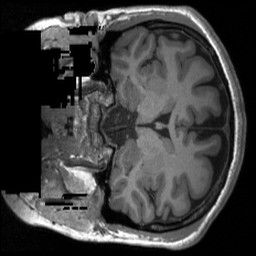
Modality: T1w
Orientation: coronal
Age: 23
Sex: female
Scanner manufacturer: siemens
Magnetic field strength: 3 T
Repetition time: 1.9 s
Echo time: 0.00232 s